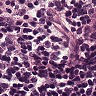
Metastatic tissue present: no